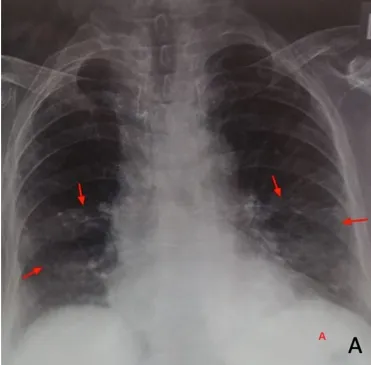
(A). X ray of a post-COVID-19 patient. Red arrows indicate fibrotic changes, more prominent in the basal regions of both lungs.
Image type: radiology (x_ray)